Field crop: maize
Growth stage: 2
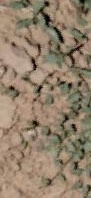
Species: convolvulus